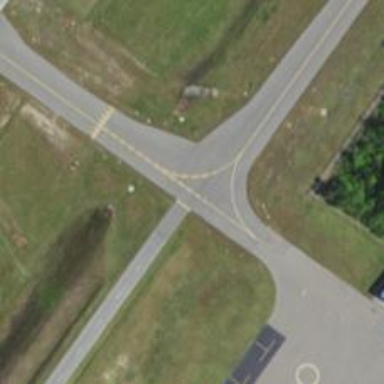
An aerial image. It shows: View of taxiway at the airport.